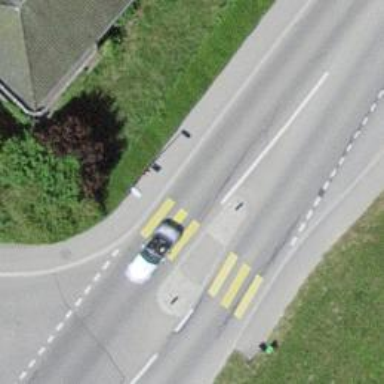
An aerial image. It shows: Zebra crossing on the road.